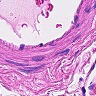
Metastatic tissue present: no